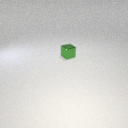
small green metal cube